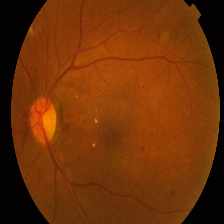
Diabetic retinopathy grade: Proliferative DR